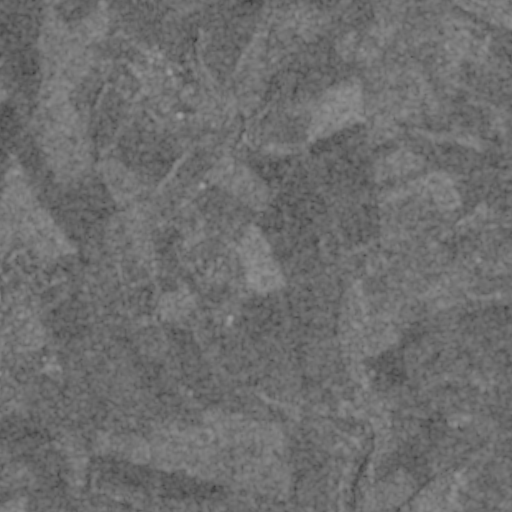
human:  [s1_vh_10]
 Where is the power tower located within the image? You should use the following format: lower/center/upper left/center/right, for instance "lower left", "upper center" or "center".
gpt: The power tower is located in the lower left of the image.
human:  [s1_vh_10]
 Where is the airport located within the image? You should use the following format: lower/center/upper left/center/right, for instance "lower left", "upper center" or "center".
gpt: There is no airport in the image.

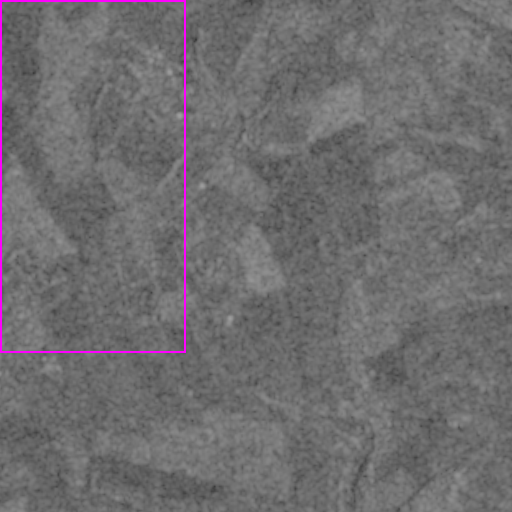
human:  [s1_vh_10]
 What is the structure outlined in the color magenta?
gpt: The structure outlined in magenta is a crop field.
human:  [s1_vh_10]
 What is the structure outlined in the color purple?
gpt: There is no purple outline.